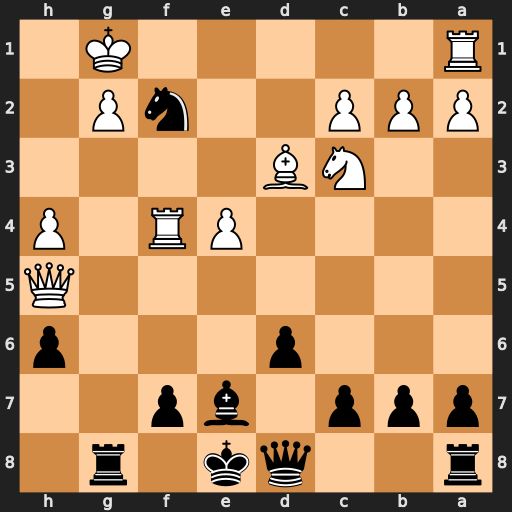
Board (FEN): r2qk1r1/ppp1bp2/3p3p/7Q/4PR1P/2NB4/PPP2nP1/R5K1
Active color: b
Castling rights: q
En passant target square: -
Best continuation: Nh3+ Kh1 Nxf4